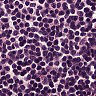
Metastatic tissue present: no